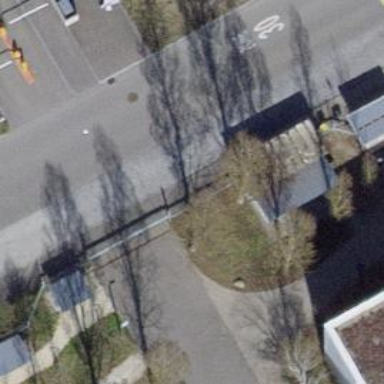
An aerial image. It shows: Post box is visible.